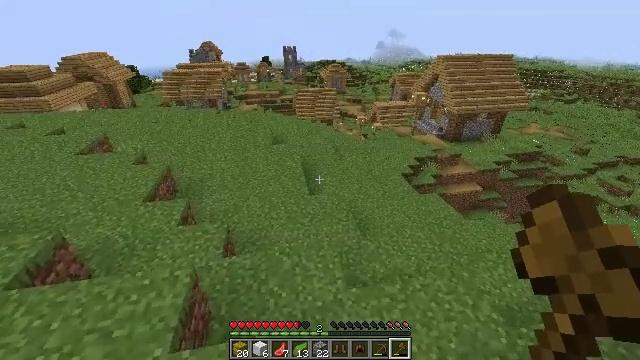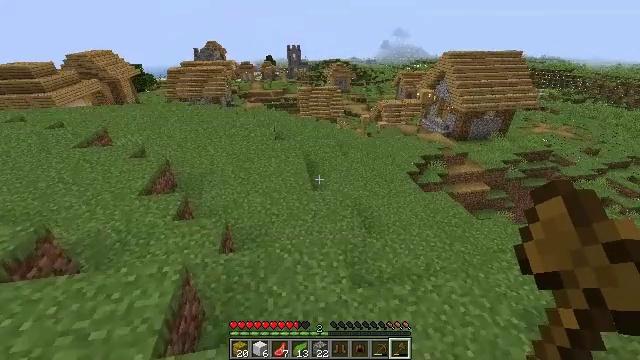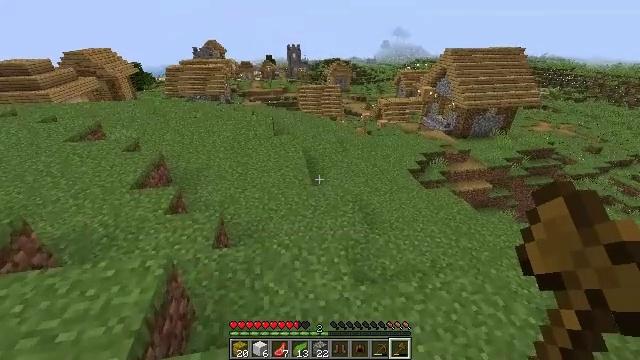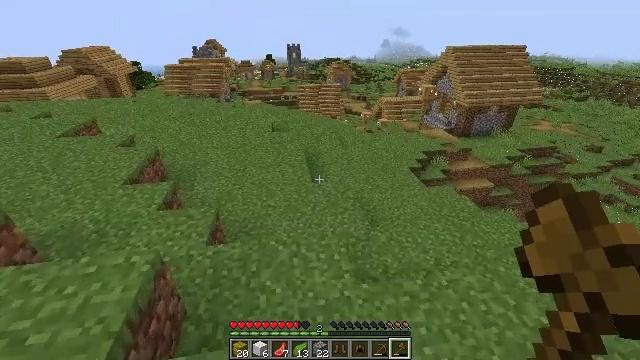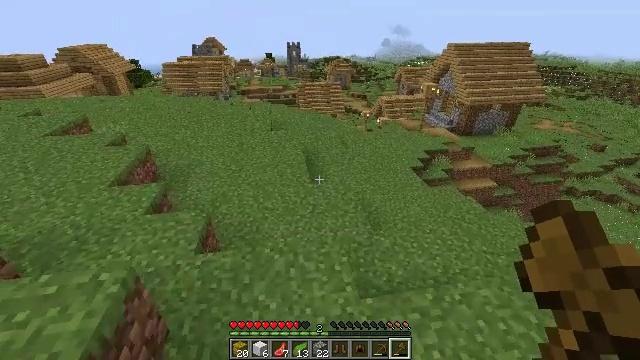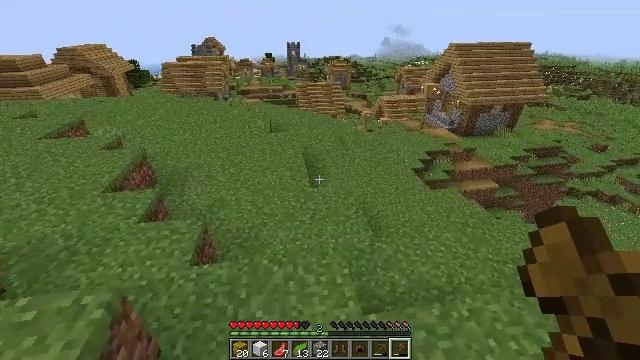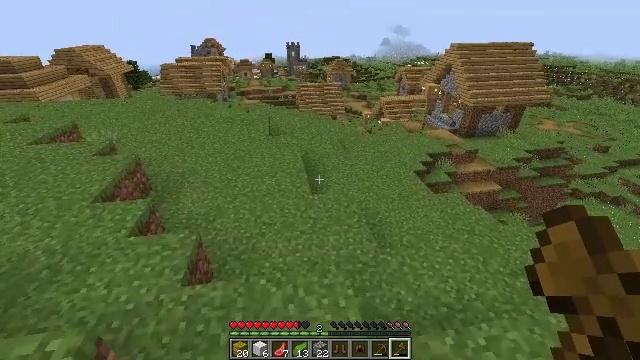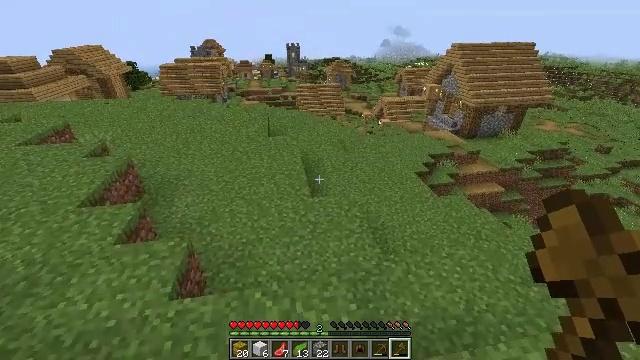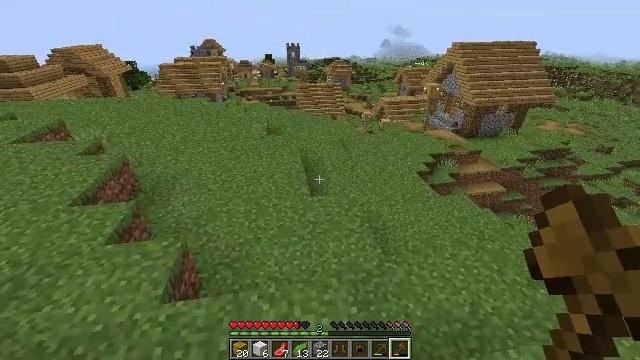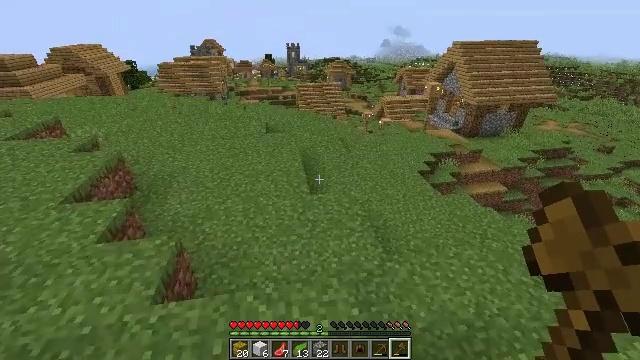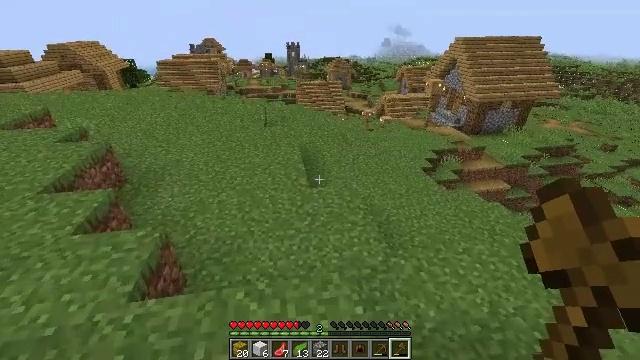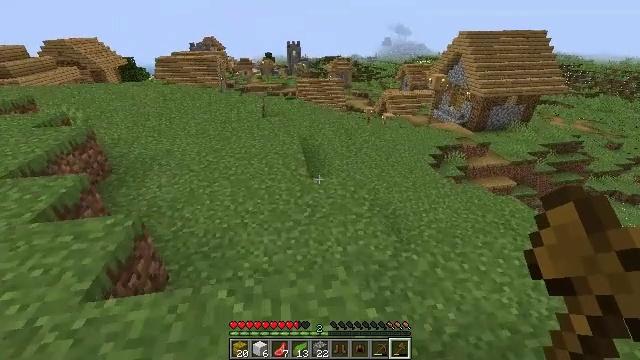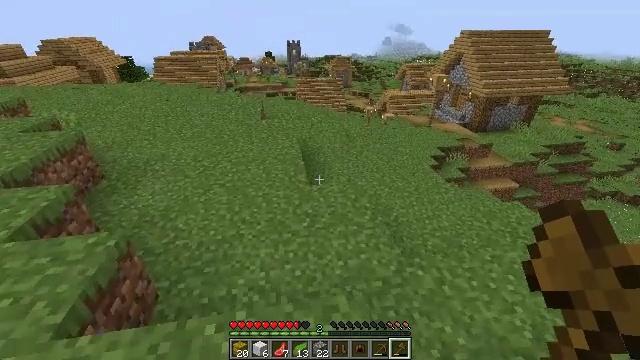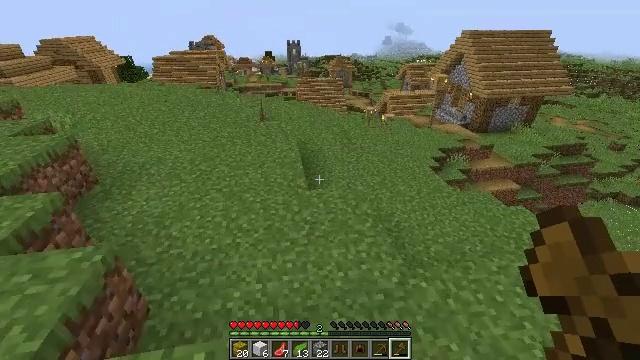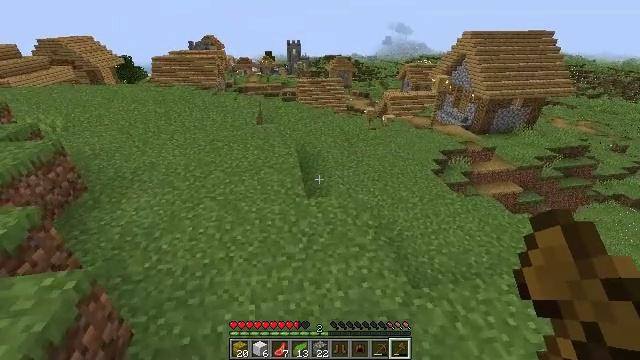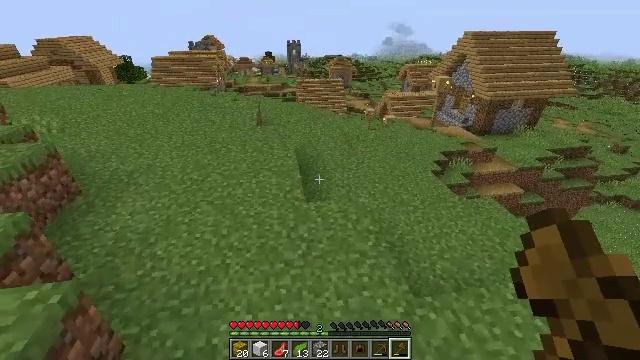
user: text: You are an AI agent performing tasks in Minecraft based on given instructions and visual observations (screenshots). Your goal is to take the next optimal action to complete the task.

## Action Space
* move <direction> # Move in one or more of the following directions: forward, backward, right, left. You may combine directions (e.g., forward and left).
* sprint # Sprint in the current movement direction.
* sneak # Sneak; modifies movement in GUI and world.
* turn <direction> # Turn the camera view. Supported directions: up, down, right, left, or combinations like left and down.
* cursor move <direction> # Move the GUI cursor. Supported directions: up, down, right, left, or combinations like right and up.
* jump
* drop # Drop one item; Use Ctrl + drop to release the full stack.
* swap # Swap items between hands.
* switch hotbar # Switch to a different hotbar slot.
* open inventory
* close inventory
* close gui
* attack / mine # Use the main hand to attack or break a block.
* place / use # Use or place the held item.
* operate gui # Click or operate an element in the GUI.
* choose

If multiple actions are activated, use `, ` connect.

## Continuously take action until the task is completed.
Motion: motion action
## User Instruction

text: Harvest the oxeye daisy.
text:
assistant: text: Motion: move forward, sprint
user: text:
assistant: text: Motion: move forward, sprint
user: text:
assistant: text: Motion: move forward
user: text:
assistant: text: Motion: move forward
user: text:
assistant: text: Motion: move forward
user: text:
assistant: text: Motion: move forward, sprint
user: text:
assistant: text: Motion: move forward, sprint
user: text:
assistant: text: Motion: move forward, sprint
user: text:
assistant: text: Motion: move forward
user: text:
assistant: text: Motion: move forward
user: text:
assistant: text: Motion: move forward
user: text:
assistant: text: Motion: move forward
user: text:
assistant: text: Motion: move forward, sprint
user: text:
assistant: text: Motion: move forward, sprint
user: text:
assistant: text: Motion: move forward, sprint
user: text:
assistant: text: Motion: move forward
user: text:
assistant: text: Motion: move forward
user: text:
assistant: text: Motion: move forward
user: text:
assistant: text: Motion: move forward, sprint
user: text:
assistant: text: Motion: move forward, sprint
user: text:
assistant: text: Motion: move forward, sprint
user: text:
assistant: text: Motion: move forward, sprint
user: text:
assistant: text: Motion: move forward
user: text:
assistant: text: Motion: move forward
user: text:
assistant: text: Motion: move forward
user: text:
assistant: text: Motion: move forward, sprint
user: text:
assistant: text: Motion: move forward, sprint
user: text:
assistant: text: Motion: move forward, sprint
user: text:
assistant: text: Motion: move forward, sprint
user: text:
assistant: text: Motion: move forward